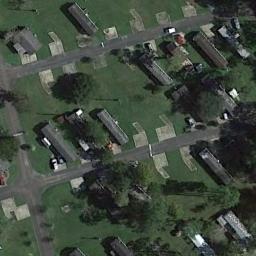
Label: mobile_home_park